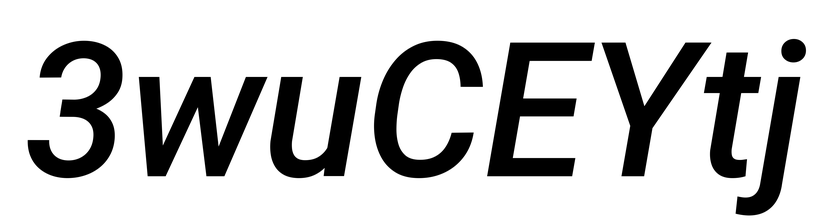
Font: Roboto-Italic_Medium_Italic